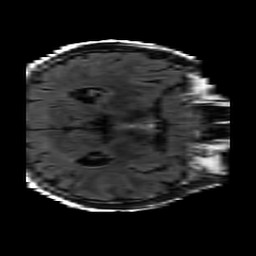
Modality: FLAIR
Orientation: axial
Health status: ill
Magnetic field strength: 3 T